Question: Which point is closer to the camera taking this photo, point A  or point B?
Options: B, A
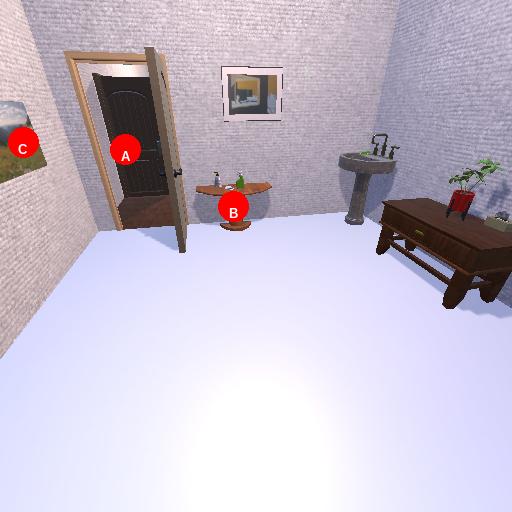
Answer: B